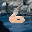
Label: 6